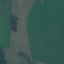
Label: Pasture